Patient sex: M
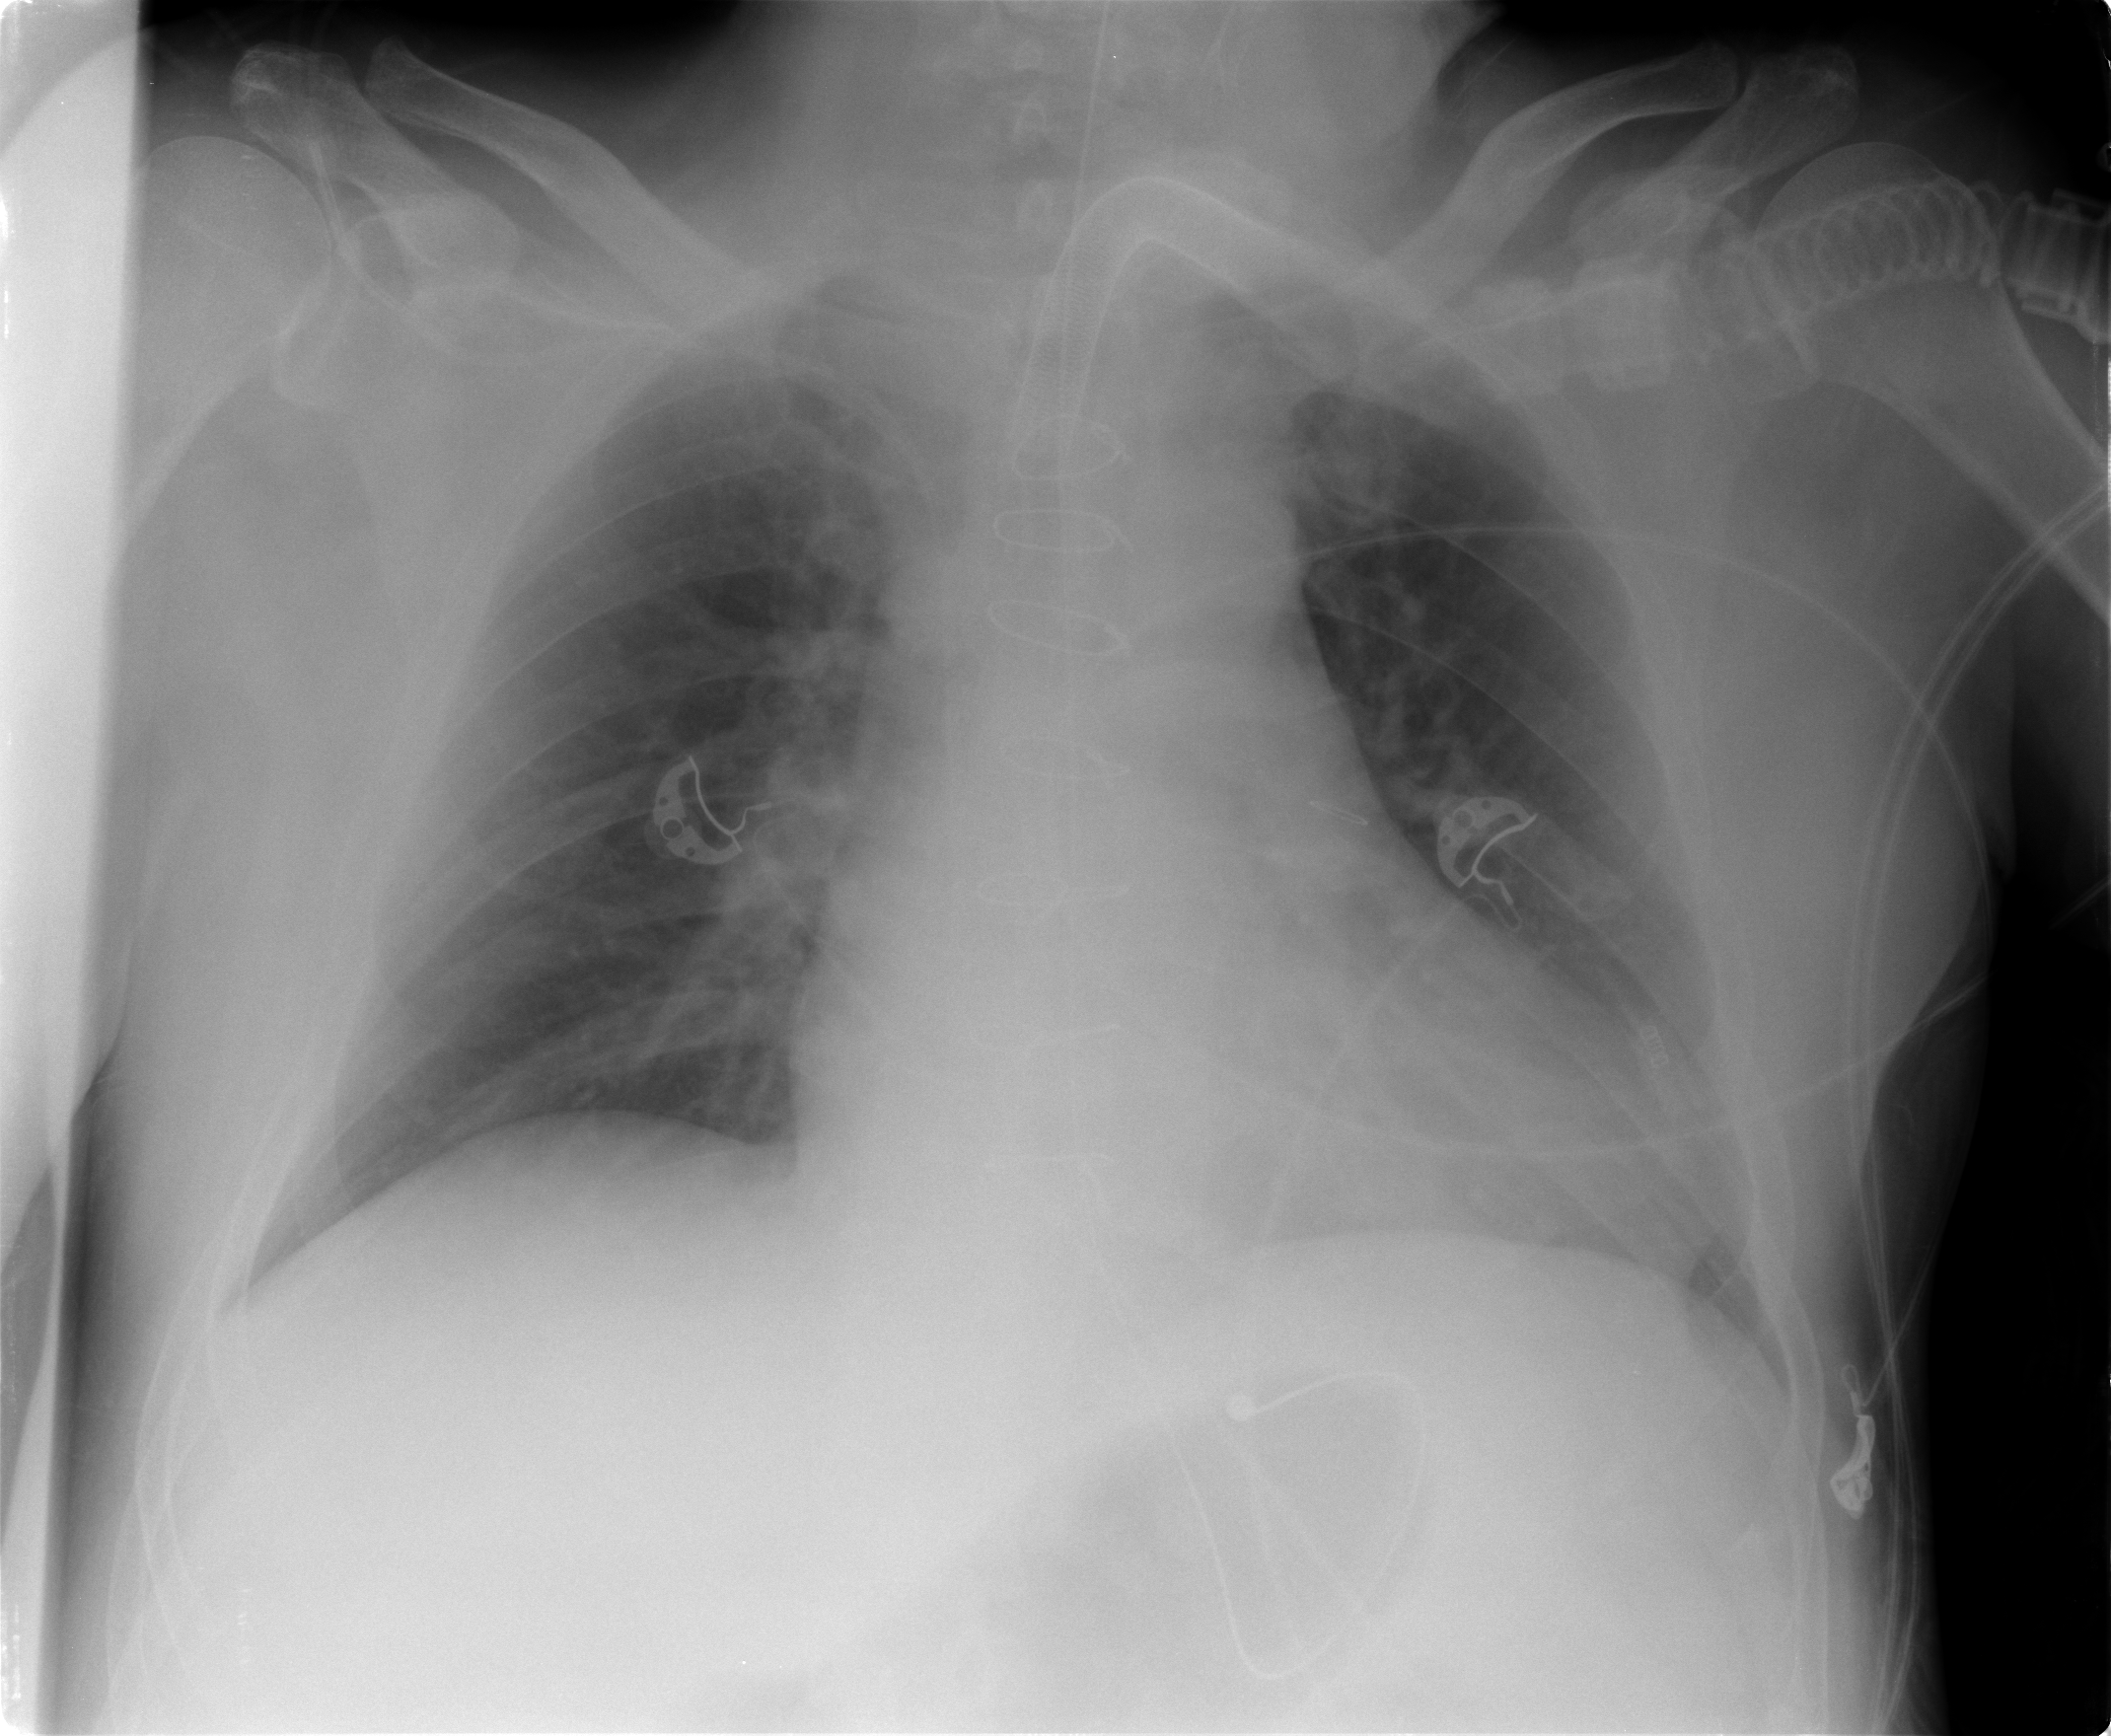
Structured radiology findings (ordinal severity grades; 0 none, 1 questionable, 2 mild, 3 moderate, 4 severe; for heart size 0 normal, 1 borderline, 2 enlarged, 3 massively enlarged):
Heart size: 2
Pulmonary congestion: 2
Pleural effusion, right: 0
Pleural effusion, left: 0
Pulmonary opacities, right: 0
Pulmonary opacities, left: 0
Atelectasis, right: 0
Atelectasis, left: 2